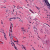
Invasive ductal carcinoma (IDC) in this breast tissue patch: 0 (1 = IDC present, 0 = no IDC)